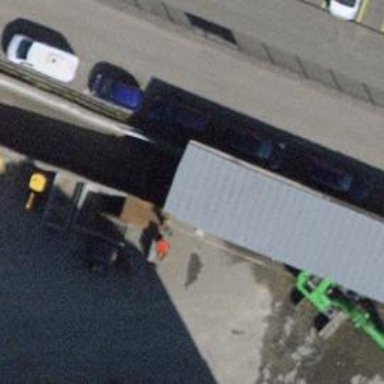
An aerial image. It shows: Parking entrance.